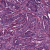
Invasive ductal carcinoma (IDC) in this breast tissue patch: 1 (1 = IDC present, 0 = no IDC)